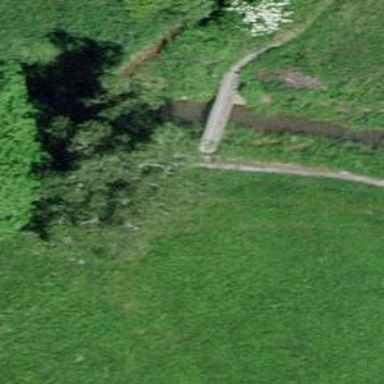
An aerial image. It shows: Unpaved footway.